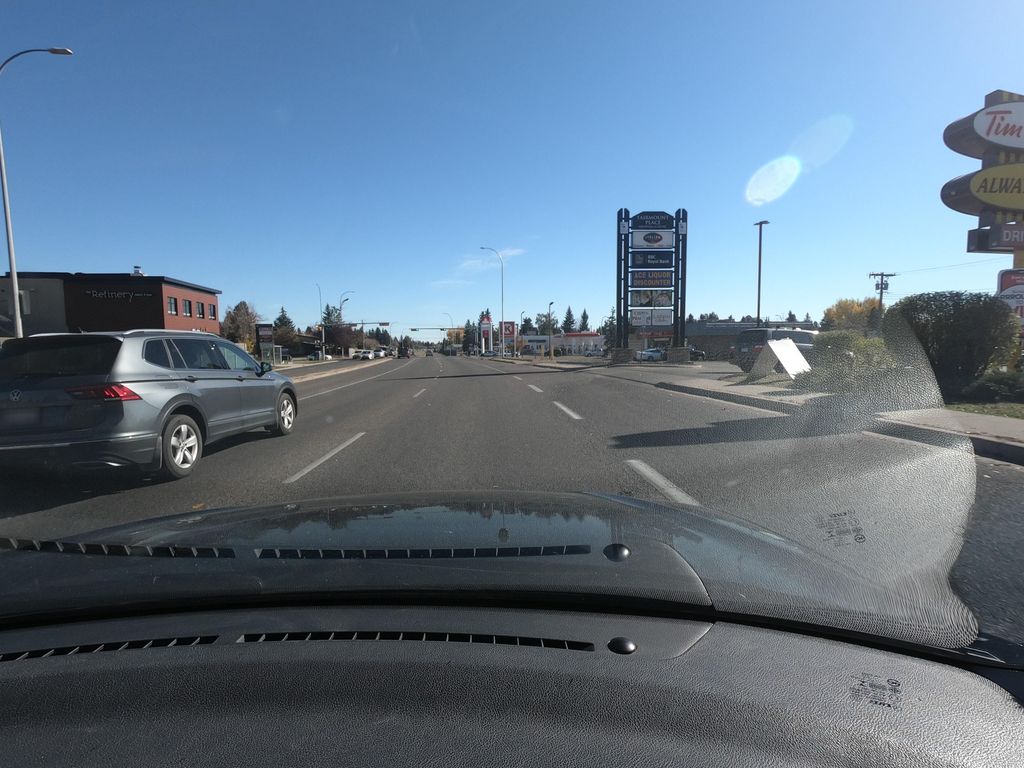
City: calgary